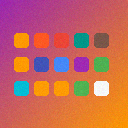
Screen state: on